七年级 · 解析几何
如图, 数轴上的点 $O$ 和点 $A$ 分别表示 0 和 10 , 点 $P$ 是线段 $O A$ 上一动点. 点 $P$ 沿 $O \rightarrow A \rightarrow O$ 以每秒 2 个单位的速度往返运动 1 次, $B$ 是线段 $O A$ 的中点, 设点 $P$ 运动时间为 $t$ 秒 $(t$ 不超过 10 秒). 若点 $P$ 在运动过程中, 当 $P B=2$ 时, 则运动时间 $t$ 的值为 $(\quad)$

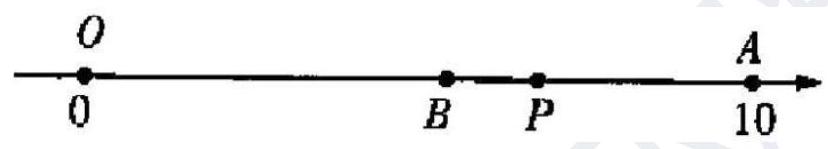
A. $\frac{3}{2}$ 秒或 $\frac{5}{2}$ 秒
B. $\frac{3}{2}$ 秒或 $\frac{7}{2}$ 秒或 $\frac{13}{2}$ 秒或 $\frac{15}{2}$ 秒
C. 3 秒或7秒或 $\frac{13}{2}$ 秒或 $\frac{17}{2}$ 秒
D. $\frac{3}{2}$ 秒或 $\frac{7}{2}$ 秒或 $\frac{13}{2}$ 秒或 $\frac{17}{2}$ 秒
答案: D
解析: 析】

【分析】

此题主要考查绝对值与数轴,

分类讨论思想, 分(1)当 $0 \leq t \leq 5$ 时和(2)当 $5 \leq t \leq 10$ 时两种情况求解.

【解答】

解: (1)当 $0 \leq t \leq 5$ 时, 动点 $P$ 所表示的数是 $2 t$,

$\because P B=2$,

$\therefore|2 t-5|=2$,

$\therefore 2 t-5=-2$, 或 $2 t-5=2$,

解得 $t=\frac{3}{2}$ 或 $t=\frac{7}{2}$;

(2) 当 $5 \leq t \leq 10$ 时, 动点 $P$ 所表示的数是 $20-2 t$,

$\because P B=2$,

$\therefore|20-2 t-5|=2$,
$\therefore 20-2 t-5=2$, 或 $20-2 t-5=-2$,

解得 $t=\frac{13}{2}$ 或 $t=\frac{17}{2}$.

综上所述, 运动时间 $t$ 的值为 $\frac{3}{2}$ 秒或 7 秒或 $\frac{13}{2}$ 秒或 $\frac{17}{2}$ 秒.

故选 $D$.